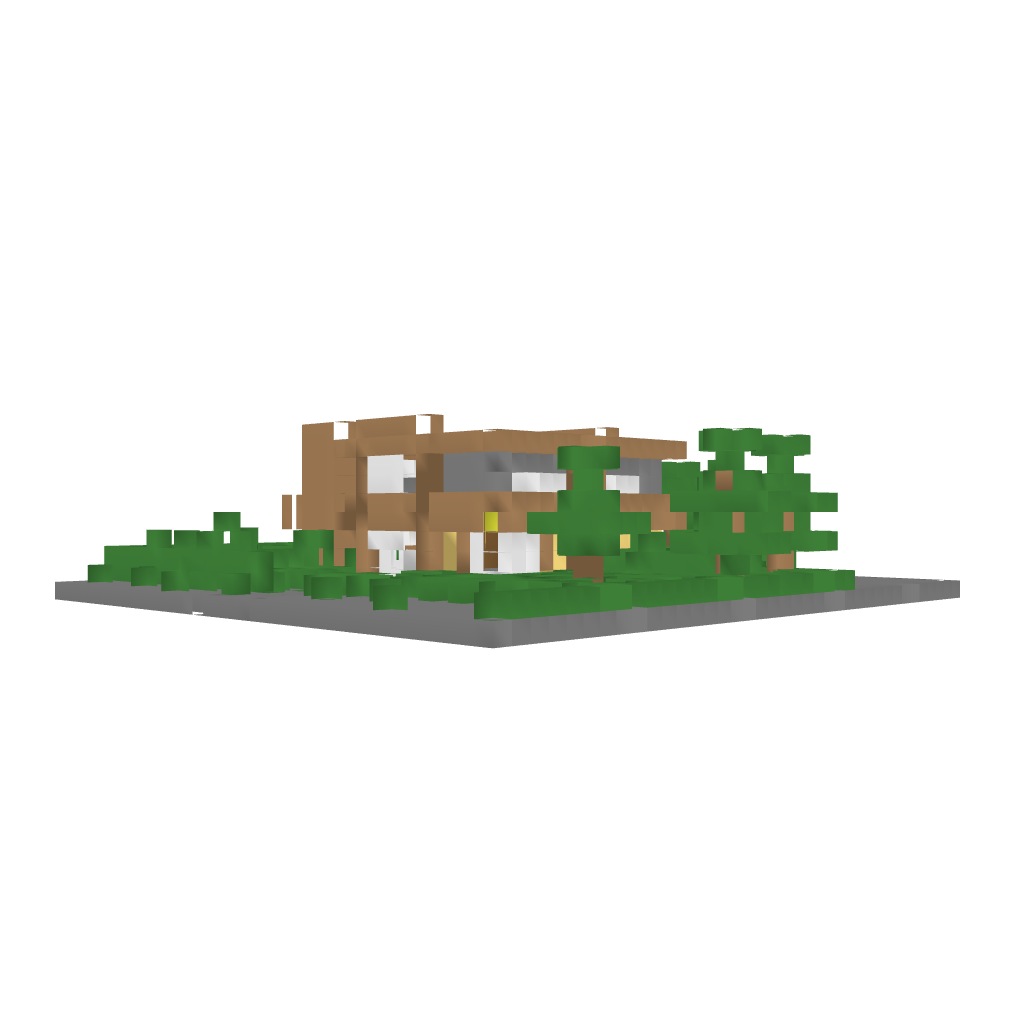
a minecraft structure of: _-Nature-_ | Modern Survival House | 1.7.2 bad low quality